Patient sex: M
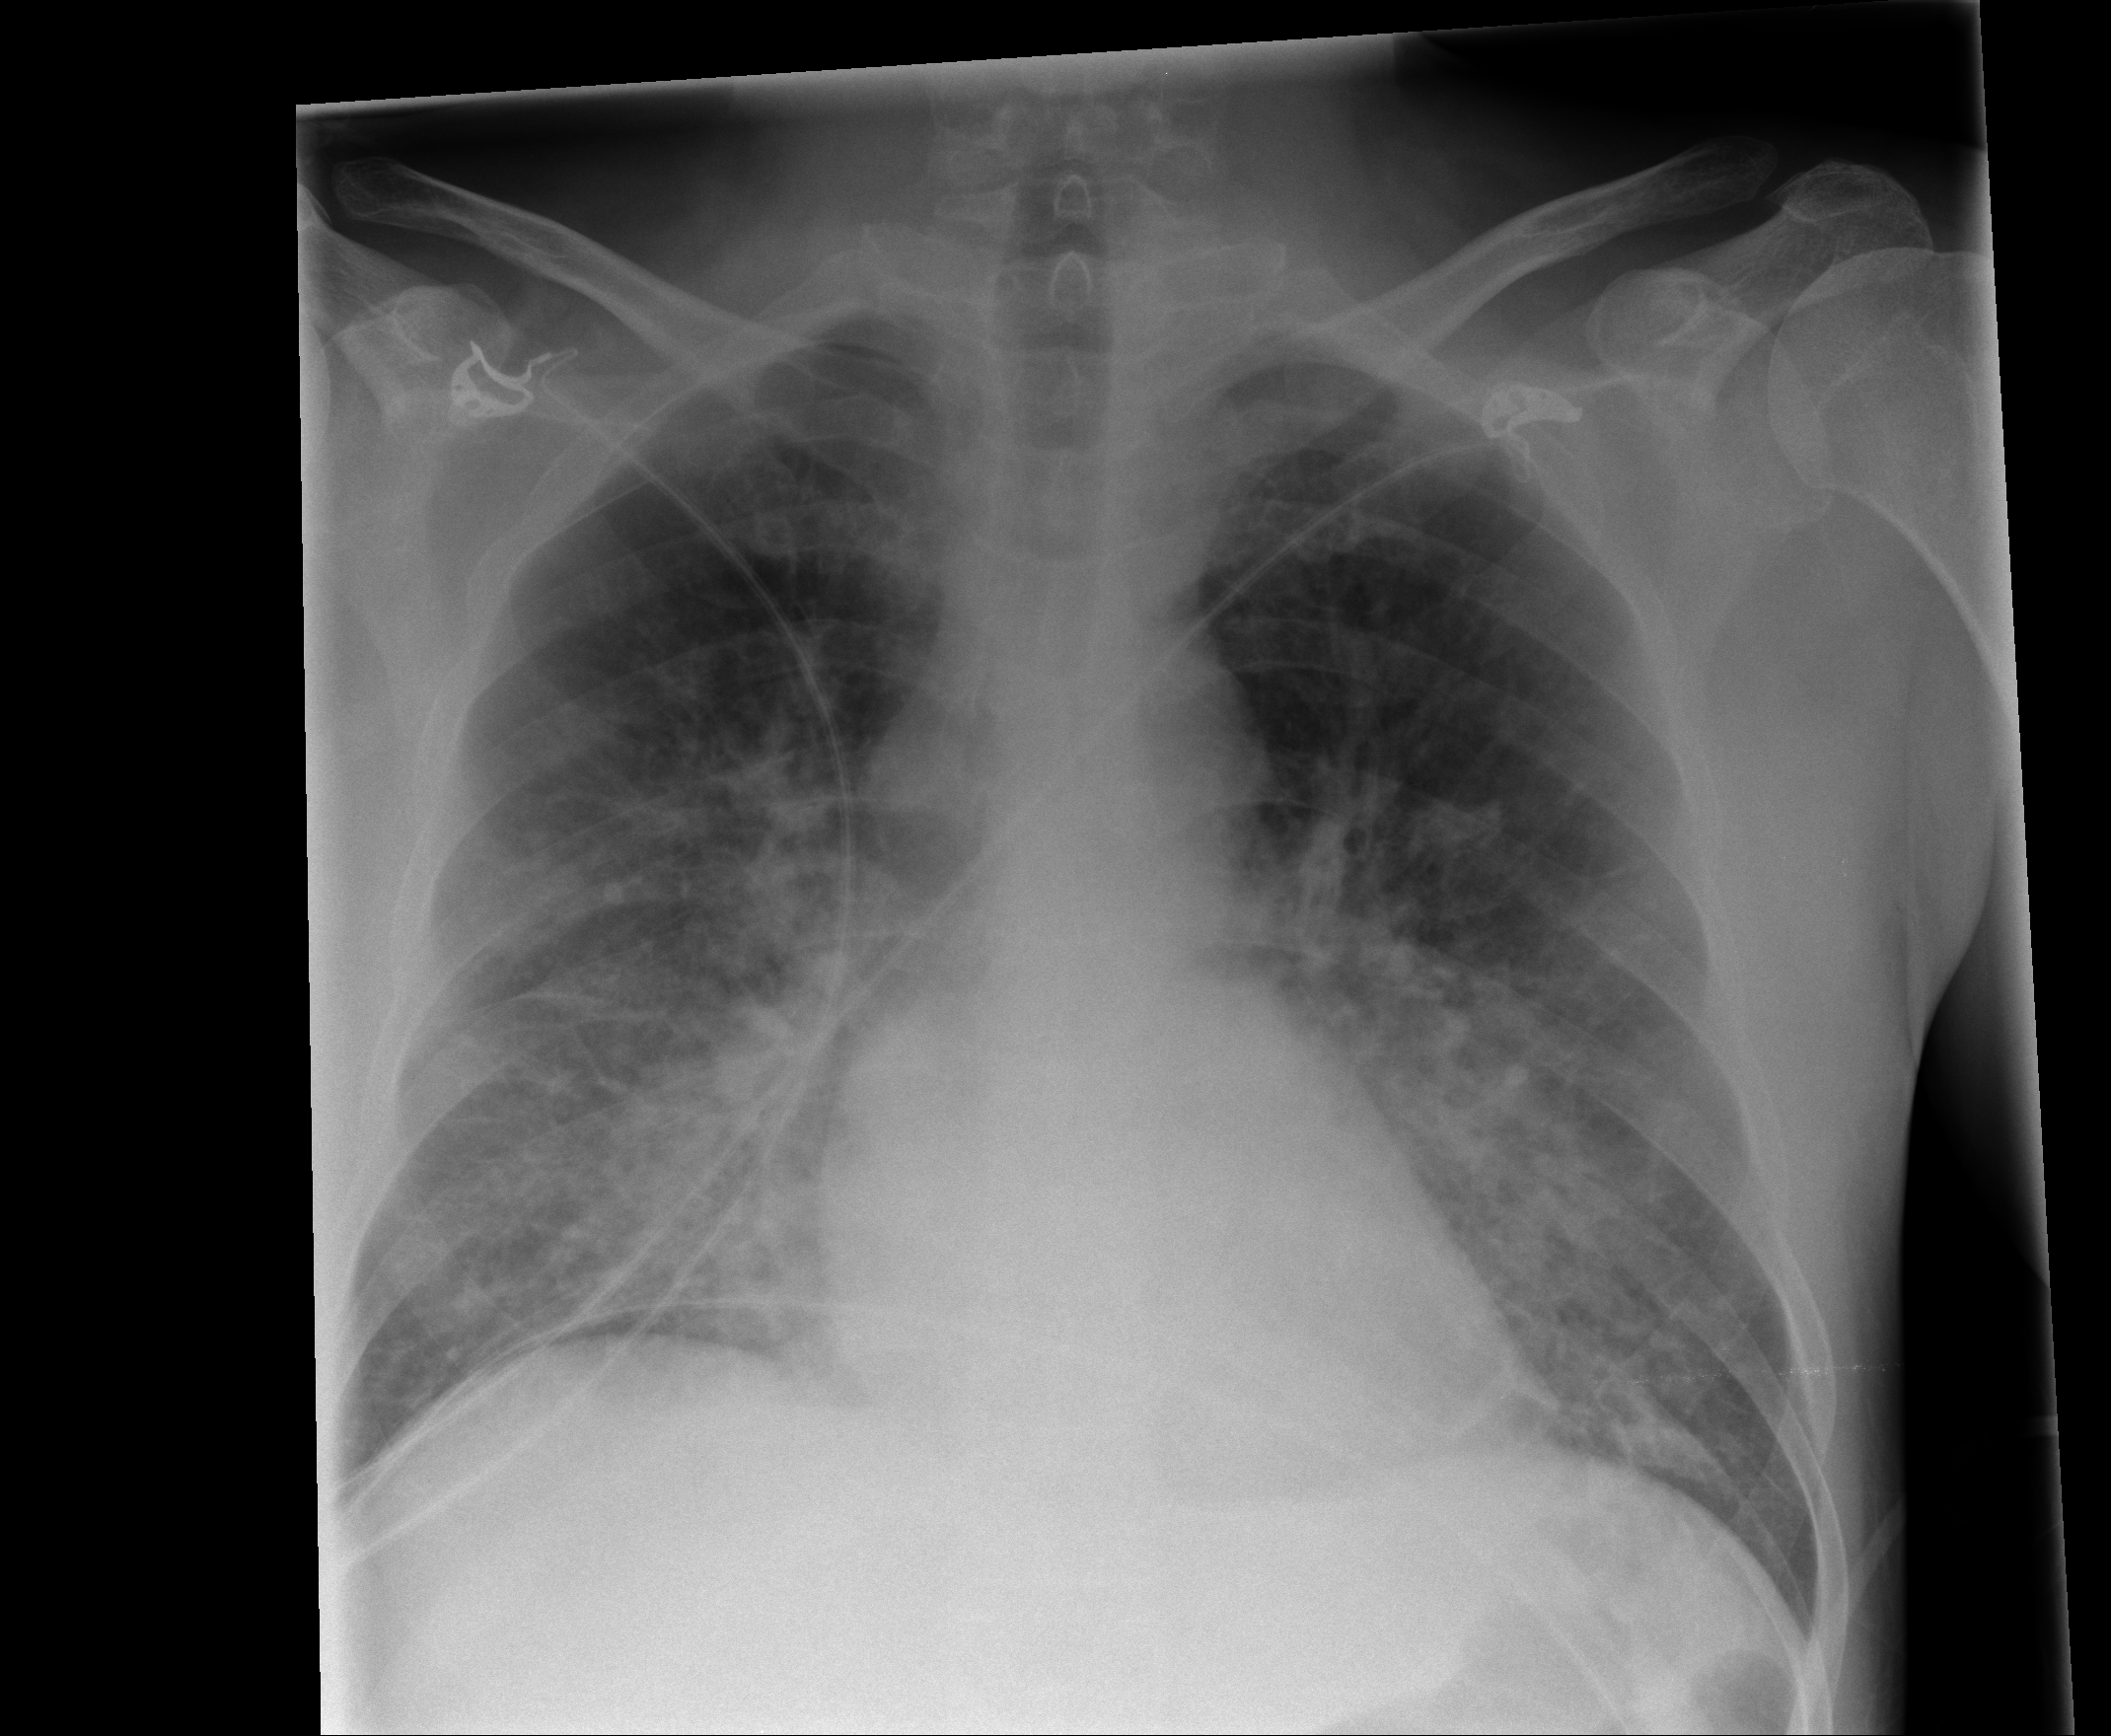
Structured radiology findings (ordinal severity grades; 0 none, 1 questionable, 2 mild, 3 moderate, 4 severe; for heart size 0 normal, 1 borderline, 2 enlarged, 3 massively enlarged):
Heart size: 0
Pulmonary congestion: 0
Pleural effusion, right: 1
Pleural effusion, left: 0
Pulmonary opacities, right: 3
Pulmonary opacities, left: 2
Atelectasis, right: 3
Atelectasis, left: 2